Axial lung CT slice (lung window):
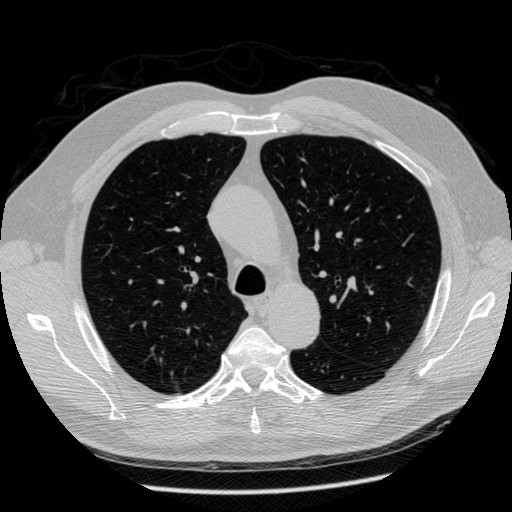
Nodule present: yes
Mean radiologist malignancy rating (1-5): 1